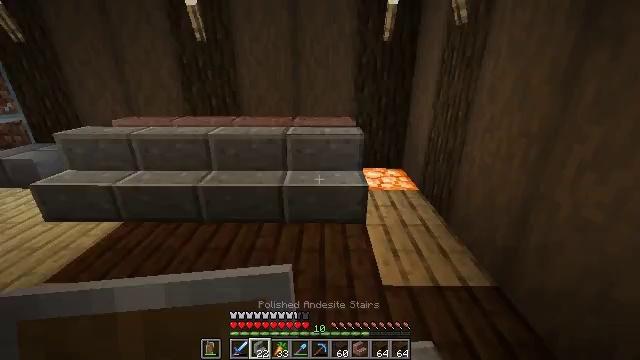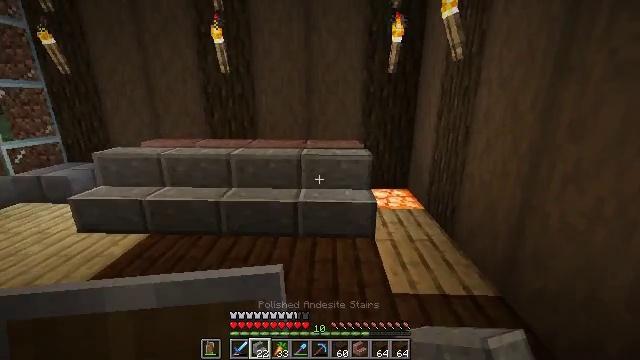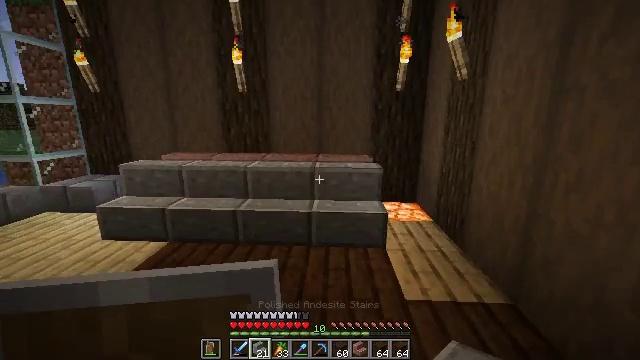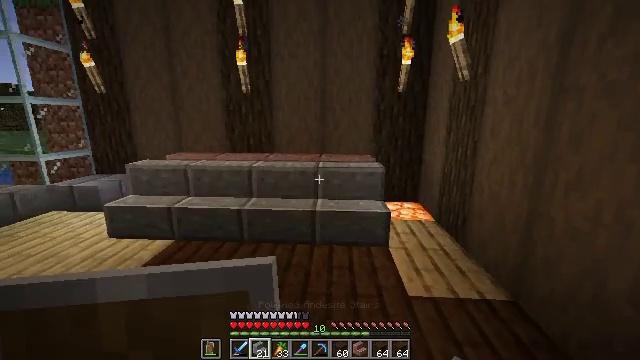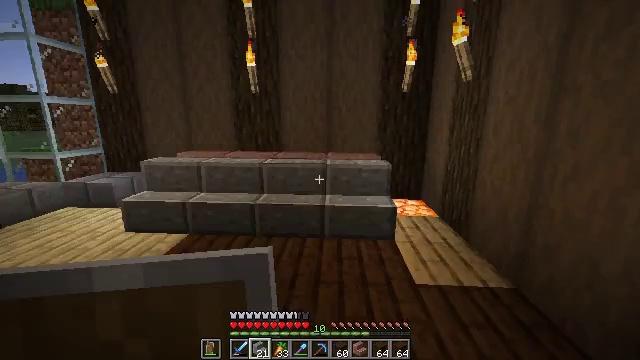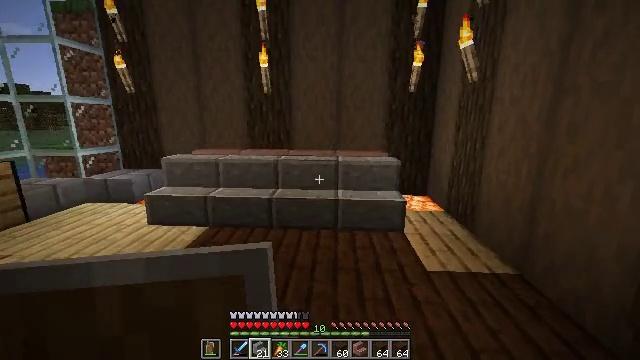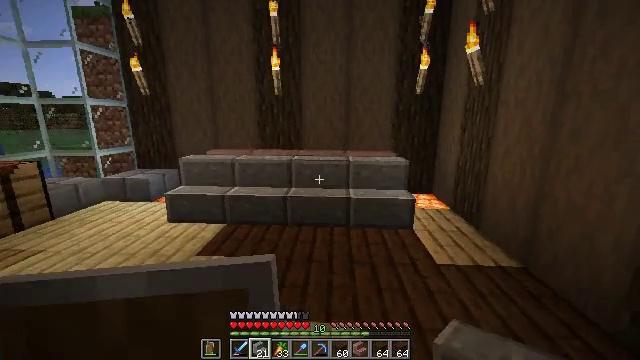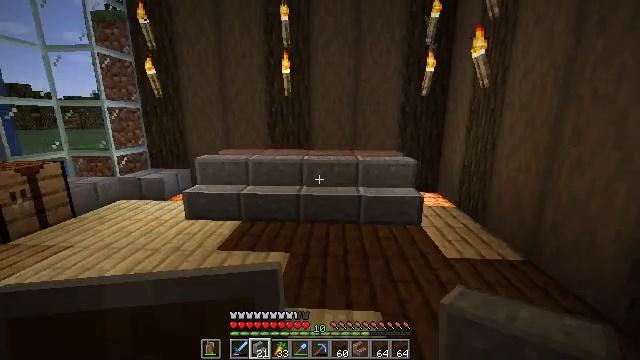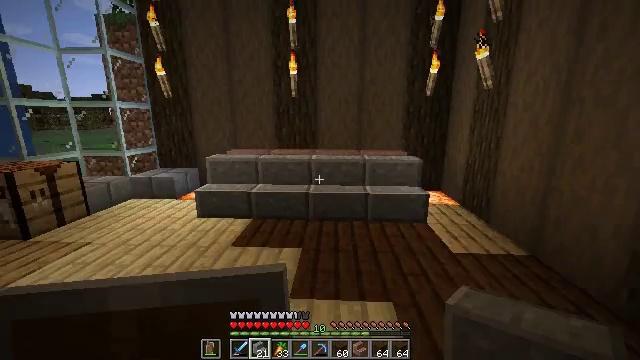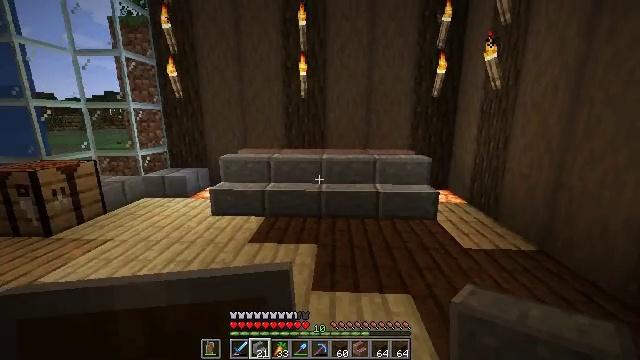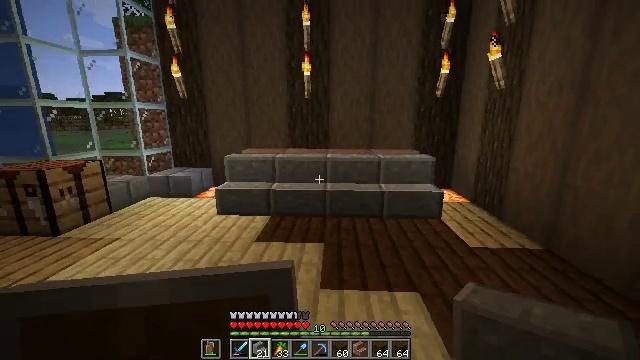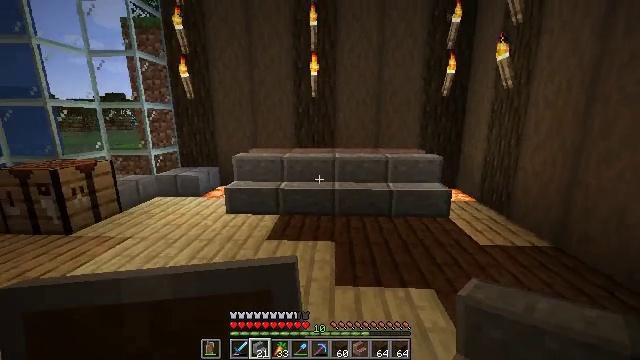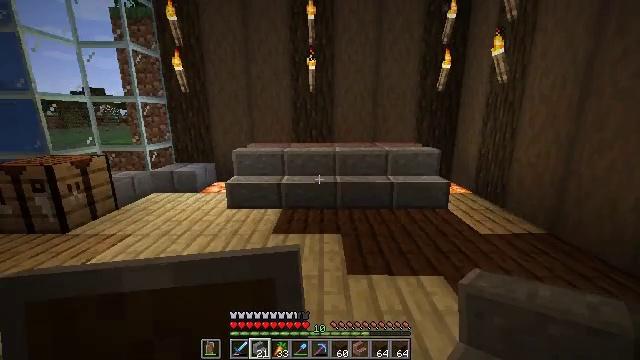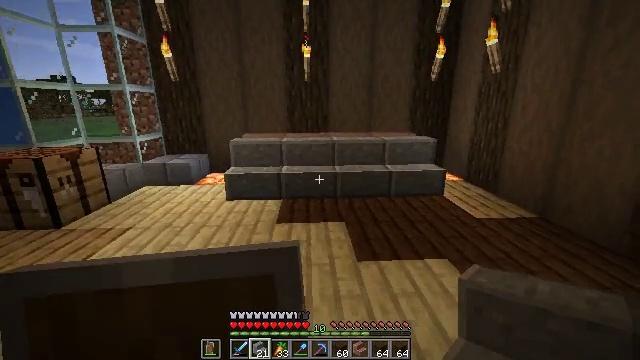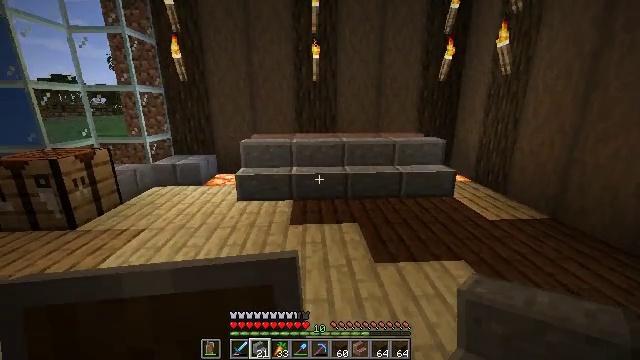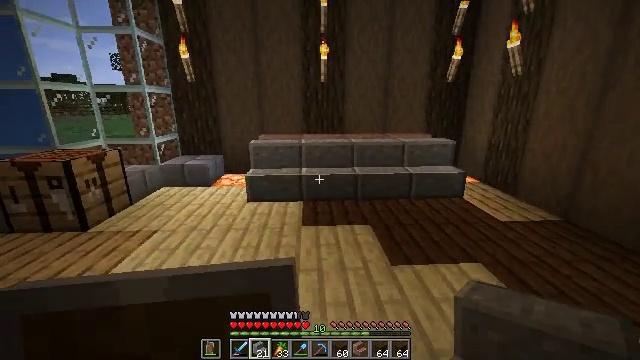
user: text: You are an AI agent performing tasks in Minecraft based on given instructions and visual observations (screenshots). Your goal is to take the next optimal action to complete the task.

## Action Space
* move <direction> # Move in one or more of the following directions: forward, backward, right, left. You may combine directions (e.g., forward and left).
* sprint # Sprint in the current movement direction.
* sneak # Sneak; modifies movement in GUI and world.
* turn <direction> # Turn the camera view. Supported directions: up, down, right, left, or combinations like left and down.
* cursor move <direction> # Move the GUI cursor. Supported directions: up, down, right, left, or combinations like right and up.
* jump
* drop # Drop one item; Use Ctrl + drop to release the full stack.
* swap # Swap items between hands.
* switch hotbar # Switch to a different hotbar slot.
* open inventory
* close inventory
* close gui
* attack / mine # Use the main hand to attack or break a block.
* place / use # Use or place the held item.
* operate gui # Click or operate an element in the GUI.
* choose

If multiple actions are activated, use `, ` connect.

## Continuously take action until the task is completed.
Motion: motion action
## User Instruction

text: Make polished blackstone brick stairs on the crafting table.
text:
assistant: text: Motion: move back and move left, turn left and up
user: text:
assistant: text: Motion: move back and move left, turn left and up
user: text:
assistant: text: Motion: move back and move left
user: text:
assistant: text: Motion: move back and move left
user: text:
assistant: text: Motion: move back and move left
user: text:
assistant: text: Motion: move back and move left
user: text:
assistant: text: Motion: move back and move left
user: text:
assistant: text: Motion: move back and move left
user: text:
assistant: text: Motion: move left
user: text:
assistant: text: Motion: move left
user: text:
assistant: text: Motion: move left
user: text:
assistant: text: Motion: move left, turn right and down
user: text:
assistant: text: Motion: move left, turn right and down
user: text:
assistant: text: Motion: move left
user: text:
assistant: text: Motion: move forward and move left
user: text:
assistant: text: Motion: move forward and move left
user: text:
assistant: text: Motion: move forward and move left
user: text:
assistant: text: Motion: move forward and move left, turn left and down
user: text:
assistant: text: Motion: move forward and move left
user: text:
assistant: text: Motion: move forward and move left, turn right
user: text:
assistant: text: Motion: move forward and move left, turn right
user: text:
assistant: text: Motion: move forward and move left, turn right and down
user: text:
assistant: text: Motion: move left, turn right and down
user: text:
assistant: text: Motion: move back and move left, turn right and down
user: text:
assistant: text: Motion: move back and move left, turn right
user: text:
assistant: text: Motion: move back and move left
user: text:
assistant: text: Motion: move back and move left
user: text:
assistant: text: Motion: move back and move left
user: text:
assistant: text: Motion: move back and move left, turn right and up
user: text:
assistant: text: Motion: move left, turn right and up